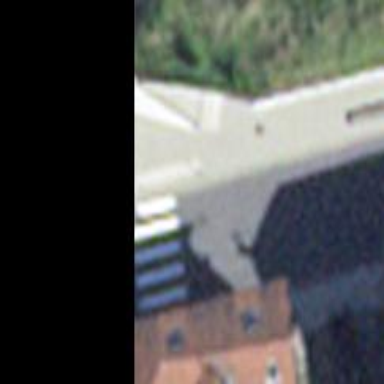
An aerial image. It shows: Asphalt footway.